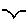
Label: bird